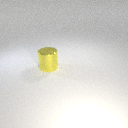
large yellow metal cylinder